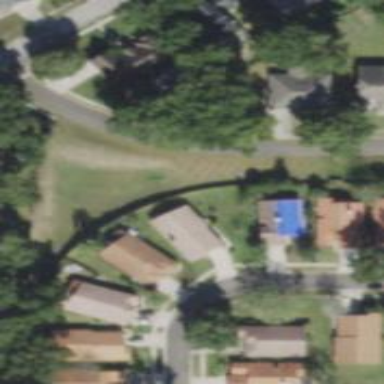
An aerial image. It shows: Residential road with sidewalk on the left side.